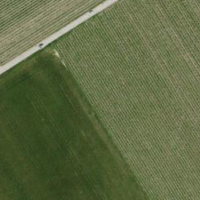
EUNIS habitat code: 40
Species observed at this site:
Senecio vulgaris